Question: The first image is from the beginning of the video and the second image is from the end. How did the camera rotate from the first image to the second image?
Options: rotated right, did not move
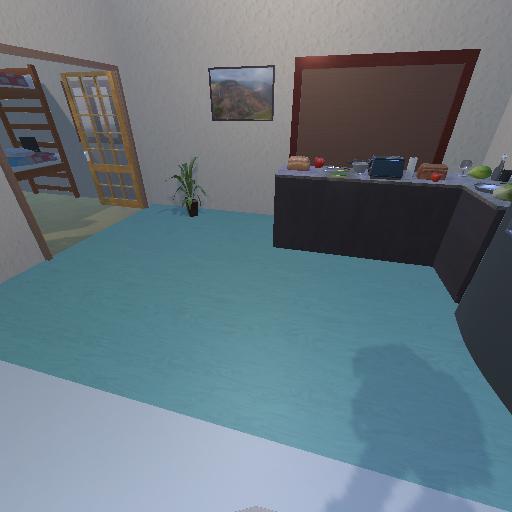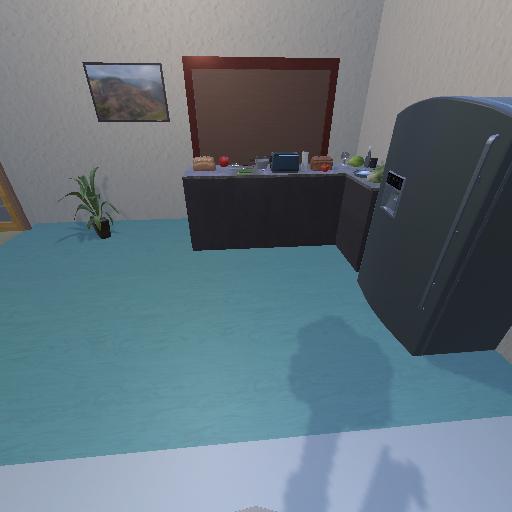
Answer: rotated right